Question: In my android application I need to parse JSON. From one website I take this JSON. I want to parse an in this JSON and set it to one TextView. I am little bit confused. Can any way show me right way and check my code. Thanks for any help!
:

'''
GoogleMap mGoogleMap;
@Override
protected void onCreate(Bundle savedInstanceState) {
super.onCreate(savedInstanceState);
setContentView(R.layout.activity_location);
// Getting Google Play availability status
int status = GooglePlayServicesUtil.isGooglePlayServicesAvailable(getBaseContext());
// Showing status
if(status!= ConnectionResult.SUCCESS){ // Google Play Services are not available
int requestCode = 10;
Dialog dialog = GooglePlayServicesUtil.getErrorDialog(status, this, requestCode);
dialog.show();
}else { // Google Play Services are available
// Getting reference to the SupportMapFragment of activity_location.xml
SupportMapFragment mSupportMapFragment = (SupportMapFragment) getSupportFragmentManager().findFragmentById(R.id.map);
// Getting GoogleMap object from the fragment
mGoogleMap = mSupportMapFragment.getMap();
// Enabling MyLocation Layer of Google Map
mGoogleMap.setMyLocationEnabled(true);
mGoogleMap.getUiSettings().setMyLocationButtonEnabled(true);
// Getting LocationManager object from System Service LOCATION_SERVICE
LocationManager mLocationManager = (LocationManager) getSystemService(LOCATION_SERVICE);
// Creating a criteria object to retrieve provider
Criteria criteria = new Criteria();
// Getting the name of the best provider
String provider = mLocationManager.getBestProvider(criteria, true);
// Getting Current Location
Location location = mLocationManager.getLastKnownLocation(provider);
if(location!=null){
onLocationChanged(location);
}
mLocationManager.requestLocationUpdates(provider, 20000, 0, this);
}
}
@Override
public void onLocationChanged(Location location) {
// Getting latitude of the current location
double latitude = location.getLatitude();
// Getting longitude of the current location
double longitude = location.getLongitude();
// Creating a LatLng object for the current location
LatLng mLatLng = new LatLng(latitude, longitude);
//Add Marker to current location of devise
//mGoogleMap.addMarker(new MarkerOptions().position(mLatLng).title("Geolocation system").snippet("Your last current location which was available!").icon(BitmapDescriptorFactory.fromResource(R.drawable.icon_location)));
// Showing the current location in Google Map
mGoogleMap.moveCamera(CameraUpdateFactory.newLatLng(mLatLng));
// Show Zoom buttons
mGoogleMap.getUiSettings().setZoomControlsEnabled(true);
// Turns on 3D buildings
mGoogleMap.setBuildingsEnabled(true);
// Zoom in the Google Map
mGoogleMap.animateCamera(CameraUpdateFactory.zoomTo(15));
//Convert double to String
String mLatitude = Double.toString(latitude);
String mLongitude = Double.toString(longitude);
// URL of what3words service
String w3w_URL = "http://api.what3words.com/position?key=" + w3w_API_KEY + "&position=" + mLongitude + "," + mLatitude;
String json = null;
try {
json = readUrl(w3w_URL);
} catch (Exception e) {
e.printStackTrace();
}
JSONResponse response = new Gson().fromJson(json, JSONResponse.class);
String[]words = response.getWords();
TextView positionWords = (TextView) findViewById(R.id.location_information);
positionWords.setText(Arrays.toString(words).replaceAll("\[|\]", ""));
}
private String readUrl(String urlString) throws Exception {
BufferedReader reader = null;
try {
URL url = new URL(urlString);
reader = new BufferedReader(new InputStreamReader(url.openStream()));
StringBuffer buffer = new StringBuffer();
int read;
char[] chars = new char[1024];
while ((read = reader.read(chars)) != -1)
buffer.append(chars, 0, read);
return buffer.toString();
} finally {
if (reader != null)
reader.close();
}
}
'''
'''
public class JSONResponse {
private String[] words;
long position;
public String[] getWords() {
return words;
}
public void setWords(String[] words) {
this.words = words;
}
public long getPosition() {
return position;
}
public void setPosition(long position) {
this.position = position;
}
}
'''
'''
04-05 19:56:33.905 21272-21272/ua.com.what3wordsexample E/AndroidRuntime: FATAL EXCEPTION: main
java.lang.NullPointerException
at ua.com.what3wordsexample.MainActivity$1.success(MainActivity.java:31)
at ua.com.what3wordsexample.MainActivity$1.success(MainActivity.java:27)
at retrofit.CallbackRunnable$1.run(CallbackRunnable.java:45)
at android.os.Handler.handleCallback(Handler.java:615)
at android.os.Handler.dispatchMessage(Handler.java:92)
at android.os.Looper.loop(Looper.java:155)
at android.app.ActivityThread.main(ActivityThread.java:5454)
at java.lang.reflect.Method.invokeNative(Native Method)
at java.lang.reflect.Method.invoke(Method.java:511)
at com.android.internal.os.ZygoteInit$MethodAndArgsCaller.run(ZygoteInit.java:1029)
at com.android.internal.os.ZygoteInit.main(ZygoteInit.java:796)
at dalvik.system.NativeStart.main(Native Method)
'''
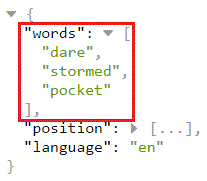
Answer: You can use <URL>
Use something like that
'''
User user = new Gson().fromJson(userJSON, User.class);
'''
'''
public class Response {
private String[] words;
private Position position;
private String language;
public String[] getWords() {
return words;
}
public void setWords(String[] words) {
this.words = words;
}
public Position getPosition() {
return position;
}
public void setPosition(Position position) {
this.position = position;
}
public String getLanguage() {
return language;
}
public void setLanguage(String language) {
this.language = language;
}
'''
}
'''
Response response = new Gson().fromJson(String_response_from_server, Response.class);
'''
String_response_from_server - it's your String response from server, in your code it's
'''
json = mStringBuilder.toString();
'''
After that you can easily get needed information
'''
String[]words = response.getWords()
'''
'''
private String readUrl(String urlString) throws Exception {
BufferedReader reader = null;
try {
URL url = new URL(urlString);
reader = new BufferedReader(new InputStreamReader(url.openStream()));
StringBuffer buffer = new StringBuffer();
int read;
char[] chars = new char[1024];
while ((read = reader.read(chars)) != -1)
buffer.append(chars, 0, read);
return buffer.toString();
} finally {
if (reader != null)
reader.close();
}
}
'''
:
'''
String json = readUrl("http://api.what3words.com/position?key=YOURAPIKEY&position=" + mLongitude + "," + mLatitude);
Response response = new Gson().fromJson(json, Response.class);
'''
I can't see what contains your position array so I puted some class Position, if there are the same values like in words you can replase it with 'String[] position;'